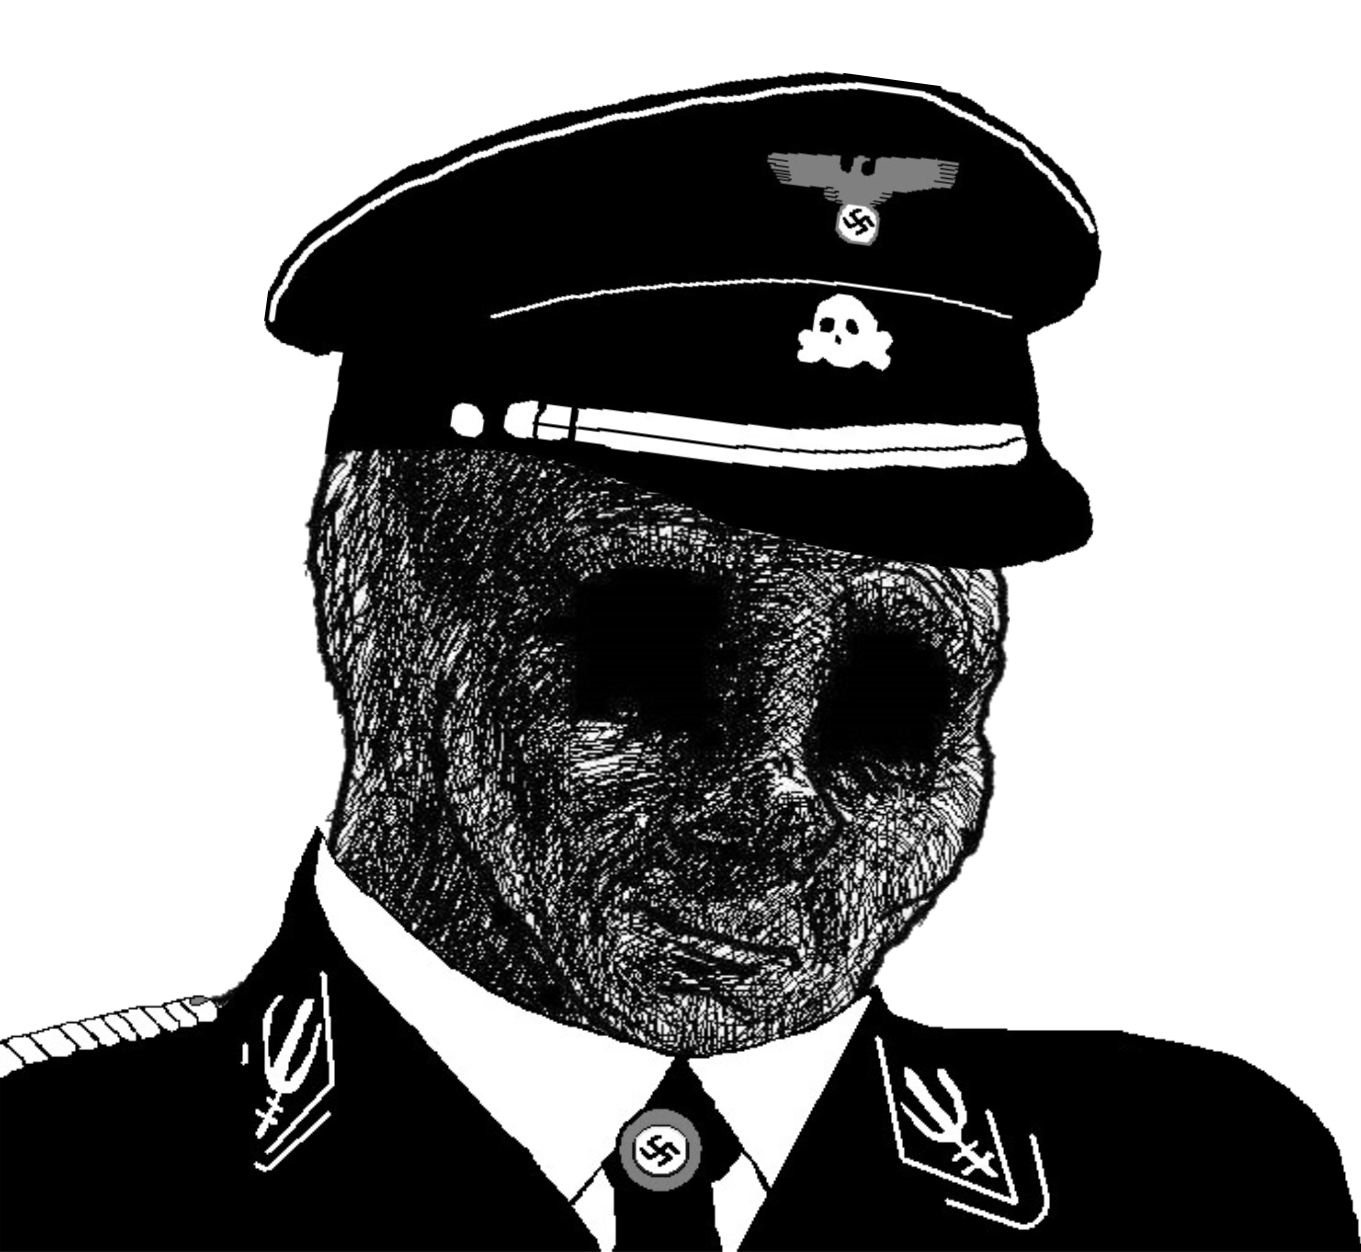
Label: 5_Withered_Wojak